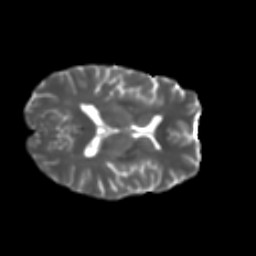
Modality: T2w
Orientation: axial
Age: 47
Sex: female
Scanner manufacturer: ge
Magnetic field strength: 3 T
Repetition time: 7.8 s
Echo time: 0.0606 s